Question: I'm working with some OpenGL code for scientific visualization and I'm having issues getting its rubber banding working on newer hardware. The code is drawing a "Zoom Window" over an existing scene with one corner of the "Zoom Window" at the stored left-click location, and the other under the mouse as it is moved. On the second left-click the scene zooms into the selected window.
The symptoms I am seeing as the mouse is moved across the scene are:
1. Rubber banding artefacts appearing which are the lines used to create the "Zoom Window" not being removed from the buffer by the second "RenderLogic" pass (see code below)
2. I can clearly see the contents of the previous buffer flashing up and disappearing as the buffers are swapped
The above problem doesn't happen on low end hardware such as the integrated graphics on a netbook I have. Also, I can't recall this problem ~5 years ago when this code was written.
Here are the relevant code sections, trimmed down to focus on the relevant OpenGL:
'''
// Called by every mouse move event
// Makes use of current device context (m_hDC) and rendering context (m_hRC)
void MyViewClass::DrawLogic()
{
BOOL bSwapRv = FALSE;
// Make the rendering context current
if (!wglMakeCurrent(m_hDC, m_hRC))
// ... error handling
// Perform the logic rendering
glLogicOp(GL_XOR);
glEnable(GL_COLOR_LOGIC_OP);
// Draws the rectangle on the buffer using XOR op
RenderLogic();
bSwapRv = ::SwapBuffers(m_hDC);
// Removes the rectangle from the buffer via a second pass
RenderLogic();
glDisable(GL_COLOR_LOGIC_OP);
// Release the rendering context
if (!wglMakeCurrent(NULL, NULL))
// ... error handling
}
void MyViewClass::RenderLogic(void)
{
glLineWidth(1.0f);
glColor3f(0.6f,0.6f,0.6f);
glEnable(GL_LINE_STIPPLE);
glLineStipple(1, 0x0F0F);
glBegin(GL_LINE_LOOP);
// Uses custom "Point" class with Coords() method returning double*
// Draw rectangle with corners at clicked location and current location
glVertex2dv(m_pntClickLoc.Coords());
glVertex2d(m_pntCurrLoc.X(), m_pntClickLoc.Y());
glVertex2dv(m_pntCurrLoc.Coords());
glVertex2d(m_pntClickLoc.X(), m_pntCurrLoc.Y());
glEnd();
glDisable(GL_LINE_STIPPLE);
}
// Setup code that might be relevant to the buffer configuration
bool MyViewClass::SetupPixelFormat()
{
PIXELFORMATDESCRIPTOR pfd = {
sizeof(PIXELFORMATDESCRIPTOR),
1, // Version number (?)
PFD_DRAW_TO_WINDOW // Format must support window
| PFD_SUPPORT_OPENGL // Format must support OpenGL
| PFD_DOUBLEBUFFER, // Must support double buffering
PFD_TYPE_RGBA, // Request an RGBA format
32, // Select a 32 bit colour depth
0, 0, 0, 0, 0, 0, // Colour bits ignored (?)
8, // Alpha buffer bits
0, // Shift bit ignored (?)
0, // No accumulation buffer
0, 0, 0, 0, // Accumulation bits ignored
16, // 16 bit Z-buffer
0, // No stencil buffer
0, // No accumulation buffer (?)
PFD_MAIN_PLANE, // Main drawing layer
0, // Number of overlay and underlay planes
0, 0, 0 // Layer masks ignored (?)
};
PIXELFORMATDESCRIPTOR chosen_pfd;
memset(&chosen_pfd, 0, sizeof(PIXELFORMATDESCRIPTOR));
chosen_pfd.nSize = sizeof(PIXELFORMATDESCRIPTOR);
// Find the closest match to the pixel format
m_uPixelFormat = ::ChoosePixelFormat(m_hDC, &pfd);
// Make sure a pixel format could be found
if (!m_uPixelFormat)
return false;
::DescribePixelFormat(m_hDC, m_uPixelFormat, sizeof(PIXELFORMATDESCRIPTOR), &chosen_pfd);
// Set the pixel format for the view
::SetPixelFormat(m_hDC, m_uPixelFormat, &chosen_pfd);
return true;
}
'''
Any pointers on how to remove the artefacts will be much appreciated.
@Krom - image below

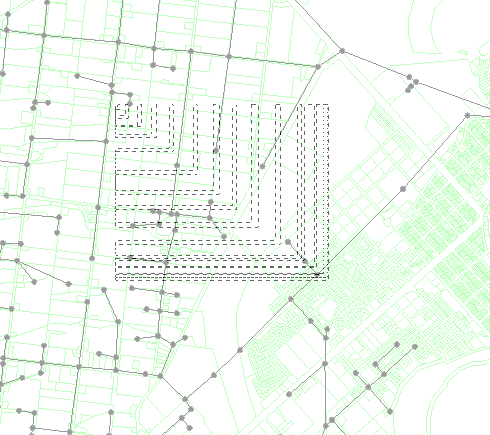
Answer: With OpenGL it's canonical to redraw the whole viewport if just anything changes. Consider this: Modern system draw animates complex scenes at well over 30 FPS.
But I understand, that you may want to avoid this. So the usual approach is to first copy the frontbuffer in a texture, before drawing the first rubberband. Then for each rubberband redraw "reset" the image by drawing a framebuffer filling quad with the texture.